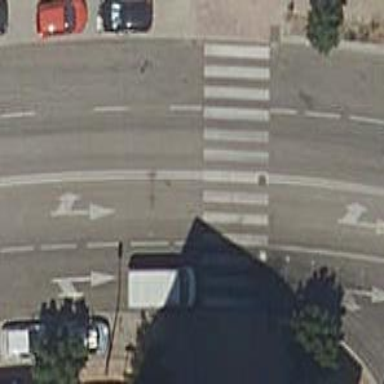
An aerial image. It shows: Footway with zebra crossing.